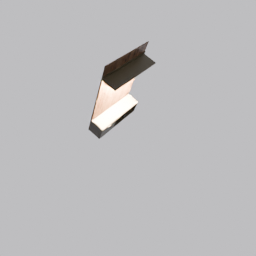
Label: furniture